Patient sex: F
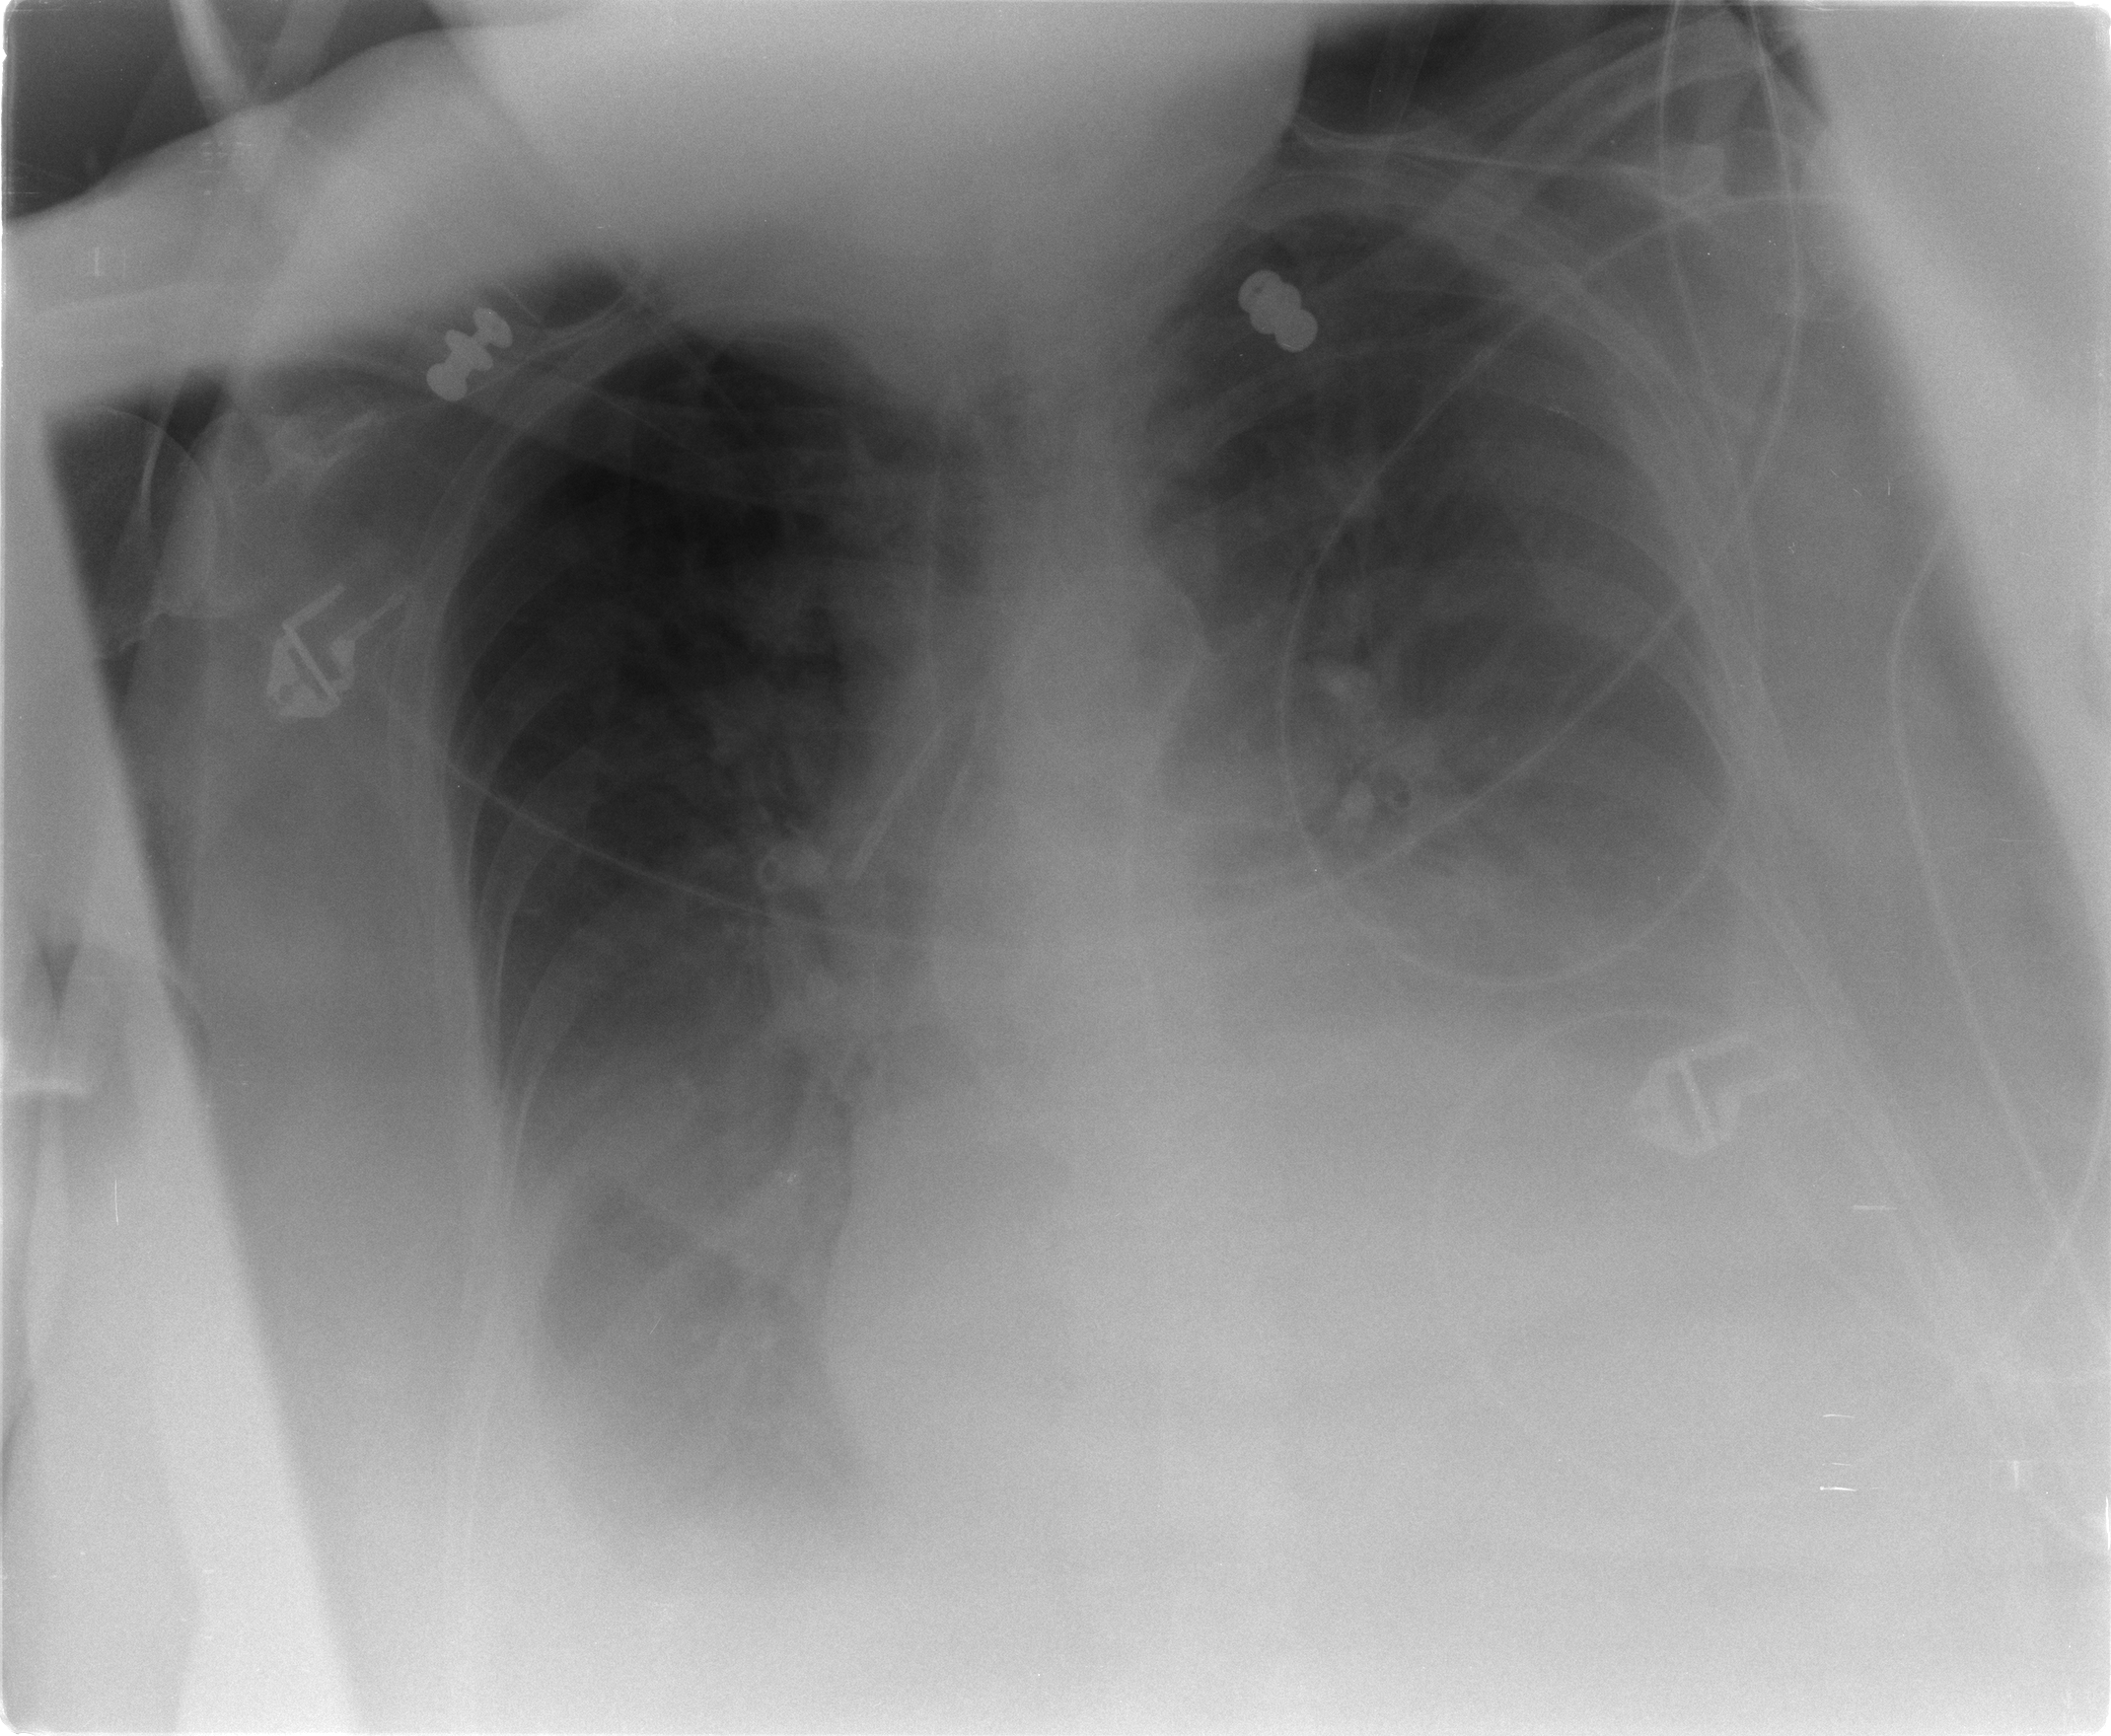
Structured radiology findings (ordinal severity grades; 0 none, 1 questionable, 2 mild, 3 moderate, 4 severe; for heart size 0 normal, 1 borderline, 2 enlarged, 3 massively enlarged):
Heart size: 2
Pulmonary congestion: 3
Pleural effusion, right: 2
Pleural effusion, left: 3
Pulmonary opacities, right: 2
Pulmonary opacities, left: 2
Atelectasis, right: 3
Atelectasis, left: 3